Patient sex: F
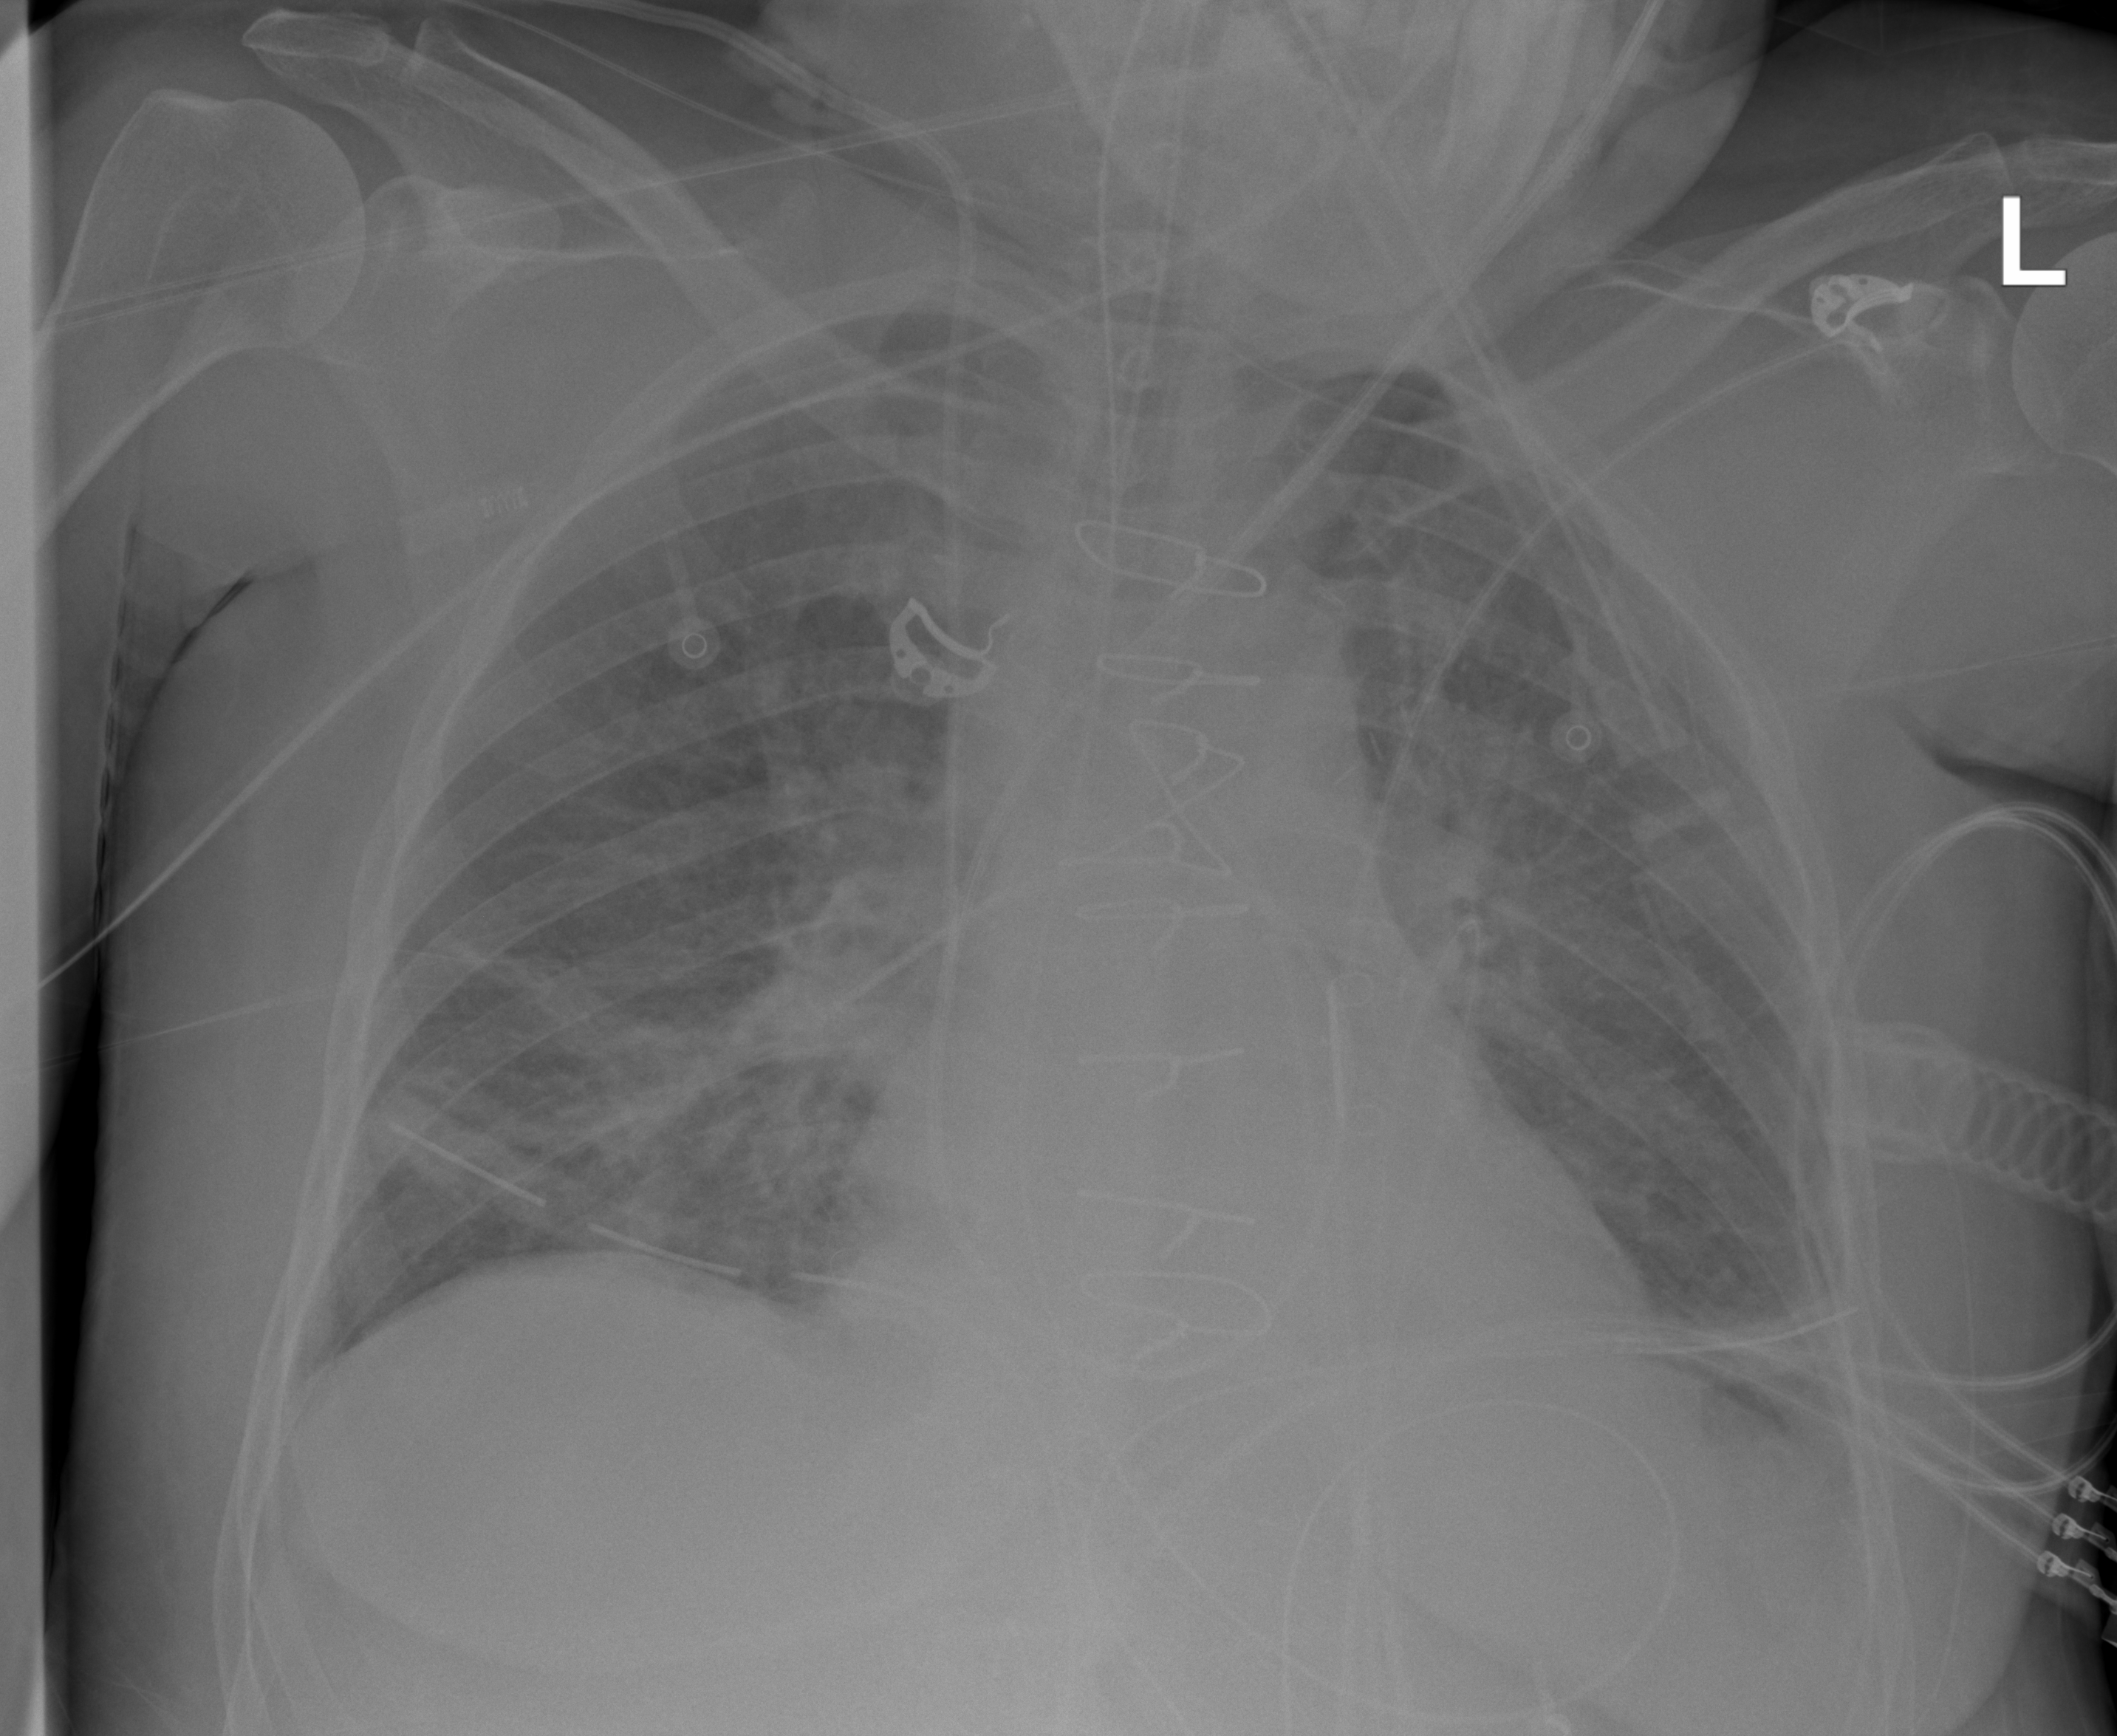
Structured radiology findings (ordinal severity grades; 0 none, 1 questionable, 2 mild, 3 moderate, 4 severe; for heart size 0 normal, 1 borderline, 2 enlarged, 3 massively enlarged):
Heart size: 1
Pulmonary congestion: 2
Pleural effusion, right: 0
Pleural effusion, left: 2
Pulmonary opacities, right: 2
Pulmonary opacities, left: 2
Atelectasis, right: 2
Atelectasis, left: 2